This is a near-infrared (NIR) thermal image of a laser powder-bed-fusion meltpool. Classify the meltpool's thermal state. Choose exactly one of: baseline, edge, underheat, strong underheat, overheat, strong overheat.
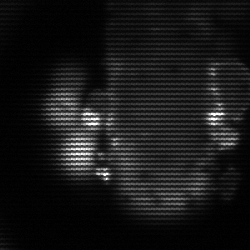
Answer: strong underheat